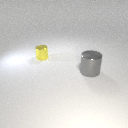
small yellow metal cylinder behind large gray metal cylinder